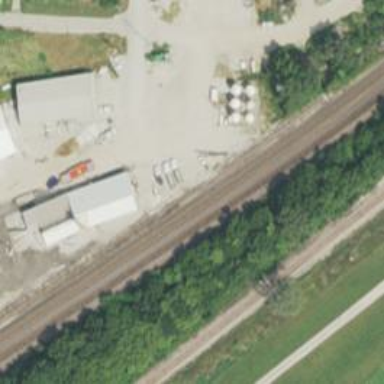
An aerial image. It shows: Railway track.